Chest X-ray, AP view. Patient: 14 years old, sex F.
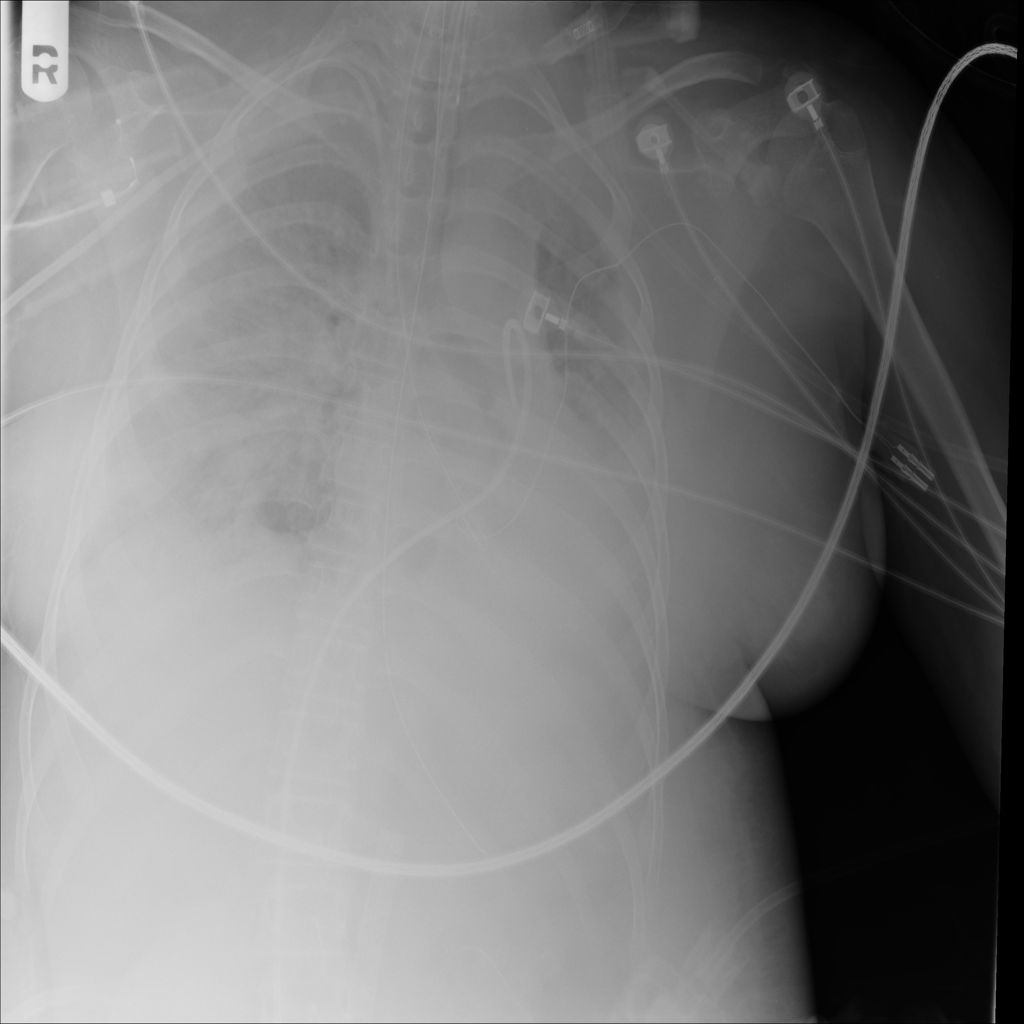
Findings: No Finding